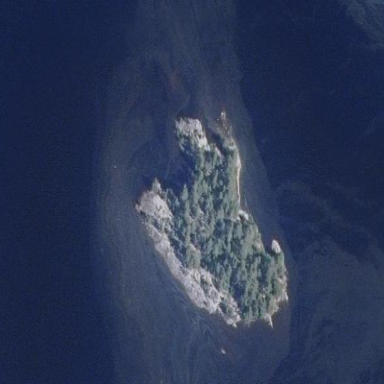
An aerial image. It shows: Islet covered with woodland.